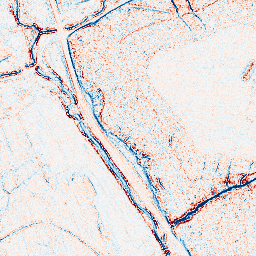
Category: edge_preserving
Decomposition family: anisotropic_diffusion
Decomposition parameters: iterations: 5
kappa: 30
gamma: 0.1
Upsampling method: sinc_blackman
Upsampling parameters: scale: 4
kernel_size: 16
Upsampling scale: 4